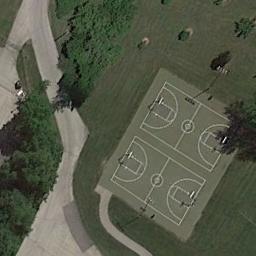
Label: basketball_court